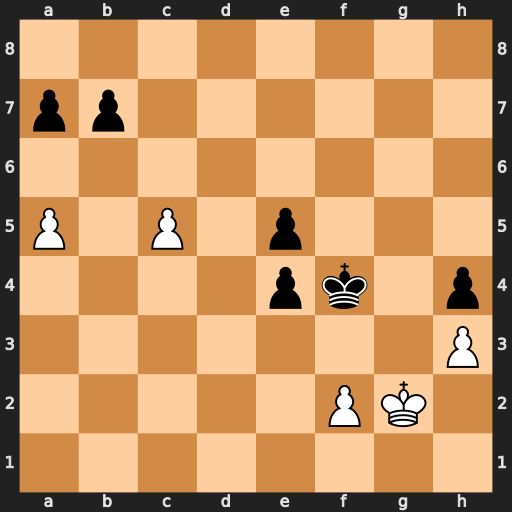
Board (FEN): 8/pp6/8/P1P1p3/4pk1p/7P/5PK1/8
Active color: w
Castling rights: -
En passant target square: -
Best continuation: a6 bxa6 c6